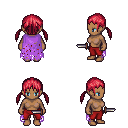
a pixel art fantasy rpg character, female body template, human, dark skin, maroon tattered cape, red pants, ruby red twin-tailed hairstyle, dagger, four views (front, back, left, right), 2x2 character sprite sheet, small pixel art, hard edges, no anti-aliasing